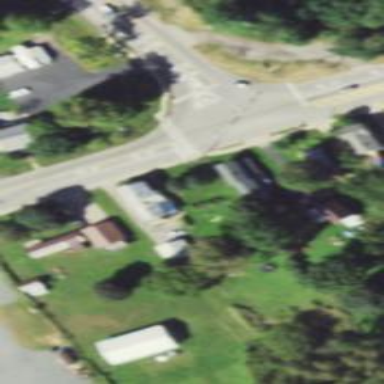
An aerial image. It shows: Marked crossing on footway.